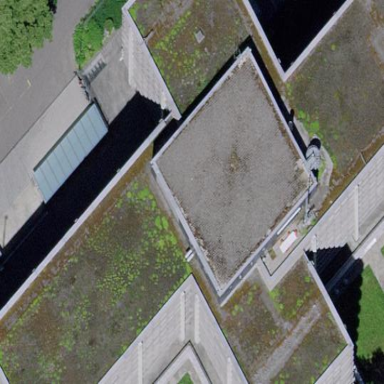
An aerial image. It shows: Public building with flat roof.